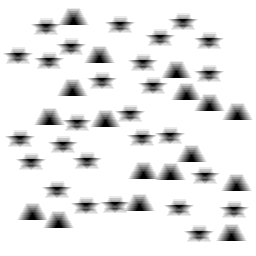
Squares: 0
Triangles: 17
Stars: 27
Total shapes: 44